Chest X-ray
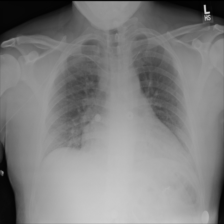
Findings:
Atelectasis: negative
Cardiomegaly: negative
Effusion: negative
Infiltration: negative
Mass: negative
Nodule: negative
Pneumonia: negative
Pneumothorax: negative
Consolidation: negative
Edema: negative
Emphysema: negative
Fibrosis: negative
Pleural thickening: negative
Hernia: negative